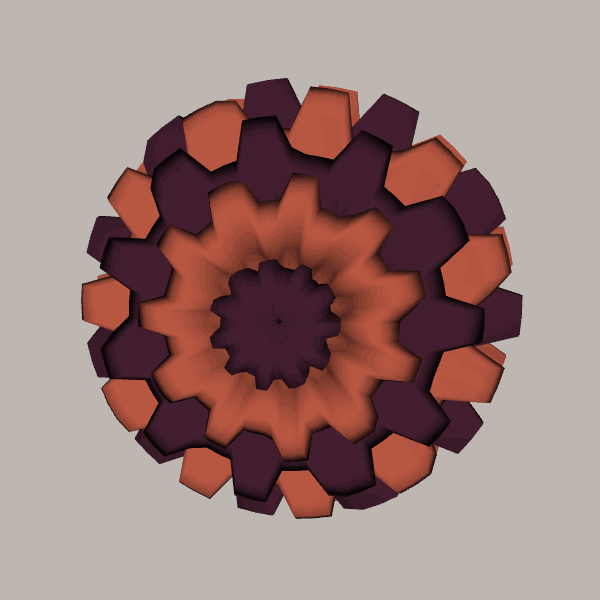
Background: light